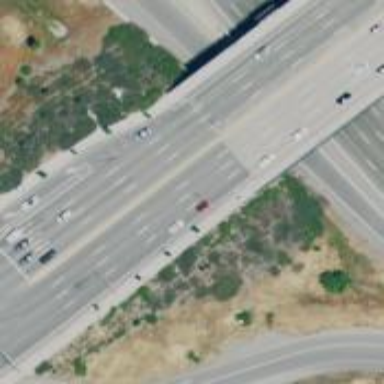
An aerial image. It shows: This image shows trunk highway that functions as expressway.